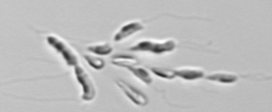
Label: Dinobryon